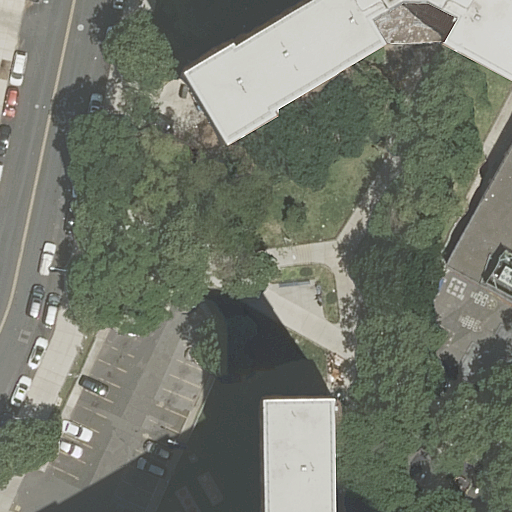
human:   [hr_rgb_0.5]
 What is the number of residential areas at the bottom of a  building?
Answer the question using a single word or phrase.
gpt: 0

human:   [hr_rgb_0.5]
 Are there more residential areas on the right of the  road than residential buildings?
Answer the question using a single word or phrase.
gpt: no

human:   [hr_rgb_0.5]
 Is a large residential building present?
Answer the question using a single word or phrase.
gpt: yes

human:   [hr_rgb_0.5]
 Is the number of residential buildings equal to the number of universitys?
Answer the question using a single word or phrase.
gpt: no

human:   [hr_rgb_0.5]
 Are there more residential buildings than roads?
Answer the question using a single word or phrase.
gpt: yes

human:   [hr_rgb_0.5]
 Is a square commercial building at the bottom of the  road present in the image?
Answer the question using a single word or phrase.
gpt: no

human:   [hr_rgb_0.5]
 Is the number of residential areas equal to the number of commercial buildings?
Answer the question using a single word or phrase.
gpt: no

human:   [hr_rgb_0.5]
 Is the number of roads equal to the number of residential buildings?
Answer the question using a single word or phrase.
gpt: no

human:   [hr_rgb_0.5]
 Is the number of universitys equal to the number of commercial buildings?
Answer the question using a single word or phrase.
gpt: no

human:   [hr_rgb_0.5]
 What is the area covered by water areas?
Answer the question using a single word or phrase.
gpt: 0m2

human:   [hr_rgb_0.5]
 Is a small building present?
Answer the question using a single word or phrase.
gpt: no

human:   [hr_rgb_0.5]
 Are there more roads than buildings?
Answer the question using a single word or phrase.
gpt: no

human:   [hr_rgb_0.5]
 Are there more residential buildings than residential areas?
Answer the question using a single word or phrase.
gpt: yes

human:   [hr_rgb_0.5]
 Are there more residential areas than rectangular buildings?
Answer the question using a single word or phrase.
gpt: no

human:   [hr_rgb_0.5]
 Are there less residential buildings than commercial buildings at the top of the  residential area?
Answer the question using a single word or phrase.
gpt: no

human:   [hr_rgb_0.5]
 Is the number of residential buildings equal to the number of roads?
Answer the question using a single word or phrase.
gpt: no

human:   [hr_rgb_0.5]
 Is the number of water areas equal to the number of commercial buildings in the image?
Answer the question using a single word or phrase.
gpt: yes

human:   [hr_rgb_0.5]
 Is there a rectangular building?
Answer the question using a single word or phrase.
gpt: yes

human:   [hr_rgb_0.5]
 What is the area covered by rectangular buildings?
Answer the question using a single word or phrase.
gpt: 310m2

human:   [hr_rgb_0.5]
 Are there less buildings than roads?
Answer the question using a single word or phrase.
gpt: no

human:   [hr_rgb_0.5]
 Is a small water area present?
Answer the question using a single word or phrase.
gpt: no

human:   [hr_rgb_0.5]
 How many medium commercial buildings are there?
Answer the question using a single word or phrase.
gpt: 0

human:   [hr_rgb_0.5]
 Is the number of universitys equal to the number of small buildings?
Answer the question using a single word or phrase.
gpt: no

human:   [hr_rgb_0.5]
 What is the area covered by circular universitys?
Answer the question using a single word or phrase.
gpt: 0m2

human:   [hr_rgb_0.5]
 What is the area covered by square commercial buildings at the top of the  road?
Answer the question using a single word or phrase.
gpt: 0m2

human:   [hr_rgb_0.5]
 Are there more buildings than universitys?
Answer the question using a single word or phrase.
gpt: yes

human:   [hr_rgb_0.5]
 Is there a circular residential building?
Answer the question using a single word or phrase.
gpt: no

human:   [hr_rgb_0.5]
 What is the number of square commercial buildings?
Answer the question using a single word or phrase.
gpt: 0

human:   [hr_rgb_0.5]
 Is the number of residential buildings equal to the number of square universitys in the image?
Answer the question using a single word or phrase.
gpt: no

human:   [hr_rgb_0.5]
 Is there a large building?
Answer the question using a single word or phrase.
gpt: yes

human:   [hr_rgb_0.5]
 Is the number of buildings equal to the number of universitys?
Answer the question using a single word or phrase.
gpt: no

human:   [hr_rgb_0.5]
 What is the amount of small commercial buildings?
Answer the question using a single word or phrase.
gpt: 0

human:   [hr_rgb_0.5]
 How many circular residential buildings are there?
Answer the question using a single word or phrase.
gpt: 0

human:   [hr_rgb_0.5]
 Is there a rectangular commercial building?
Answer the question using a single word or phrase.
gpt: no

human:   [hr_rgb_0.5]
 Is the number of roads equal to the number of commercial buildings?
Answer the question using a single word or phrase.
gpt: no

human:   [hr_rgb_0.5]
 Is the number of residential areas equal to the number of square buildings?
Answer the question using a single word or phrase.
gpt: no